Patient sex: M
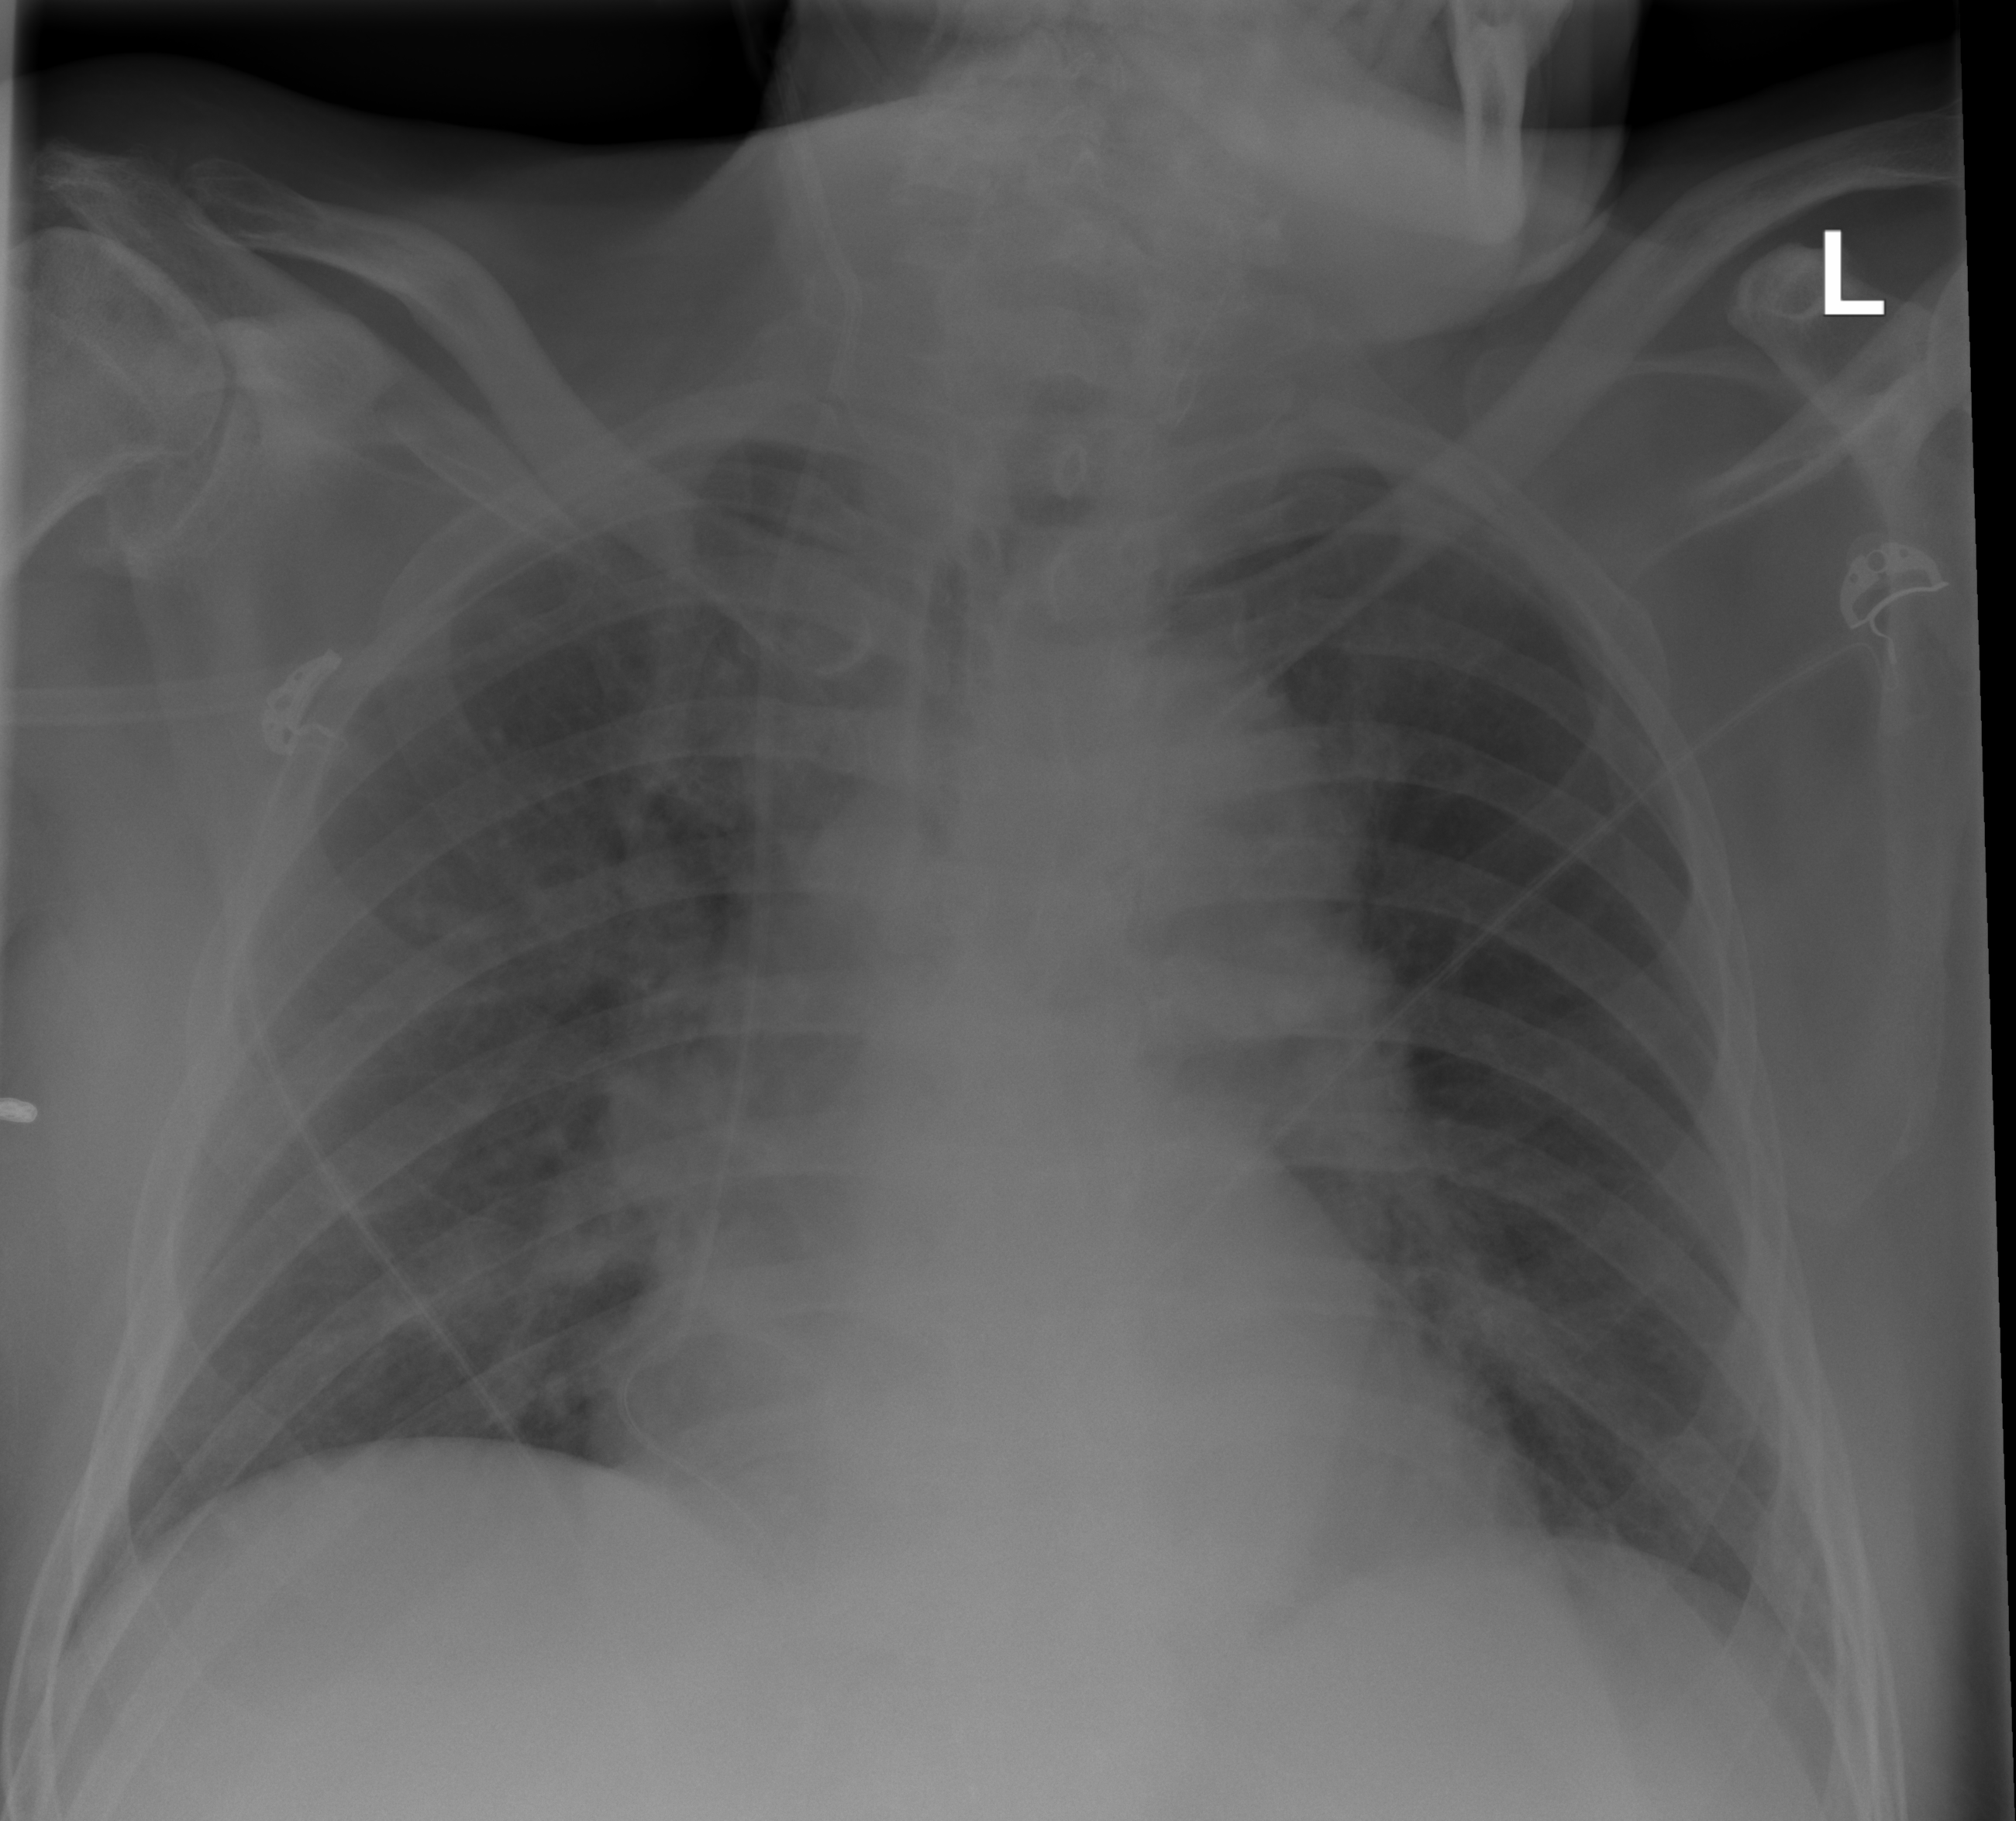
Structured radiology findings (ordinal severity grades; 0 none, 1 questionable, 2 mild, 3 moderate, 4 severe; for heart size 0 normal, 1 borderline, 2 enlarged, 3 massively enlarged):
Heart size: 0
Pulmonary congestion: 2
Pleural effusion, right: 0
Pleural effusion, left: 0
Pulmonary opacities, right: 0
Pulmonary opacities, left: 0
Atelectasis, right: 0
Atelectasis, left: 0